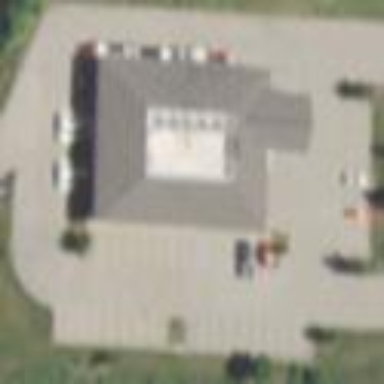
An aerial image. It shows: Parking area with asphalt surface.